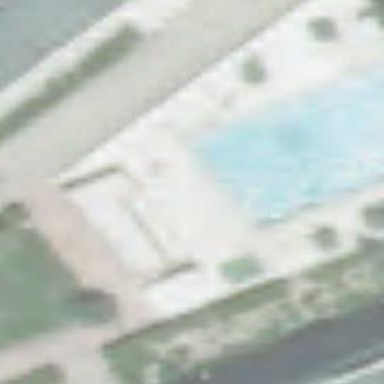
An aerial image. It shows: Swimming pool located in leisure land.